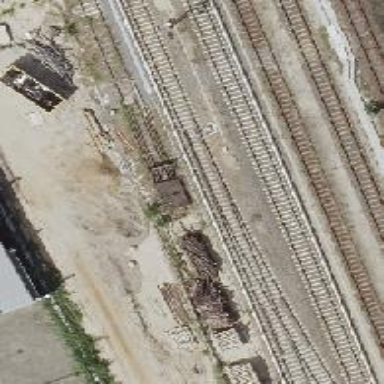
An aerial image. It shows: Railway switch with the turnout side on the left.